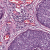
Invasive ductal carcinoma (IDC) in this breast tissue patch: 0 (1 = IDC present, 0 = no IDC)